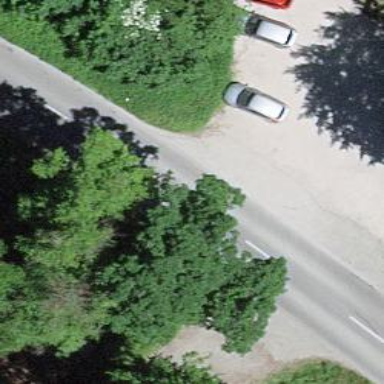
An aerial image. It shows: Parking area.